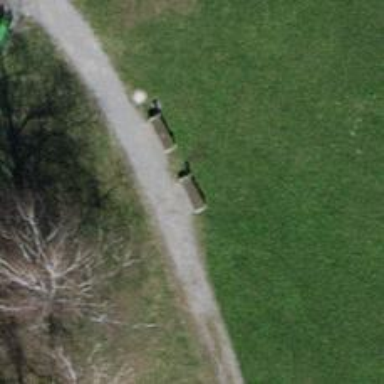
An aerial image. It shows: Brown bench.